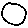
Label: circle